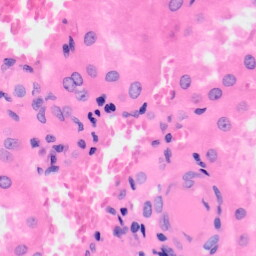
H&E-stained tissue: Kidney